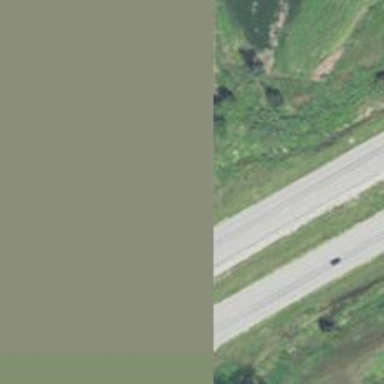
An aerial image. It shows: Unclassified road on bridge.